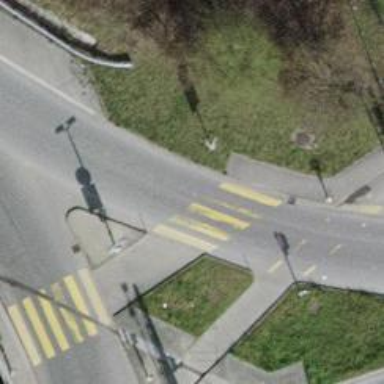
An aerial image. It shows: Road crossing with traffic signals.